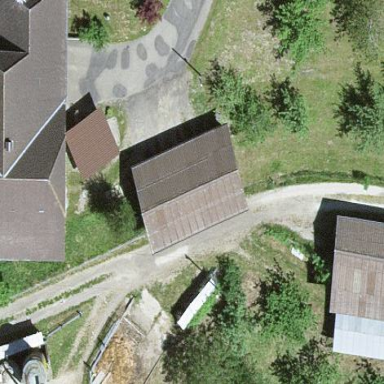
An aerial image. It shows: Shed building.